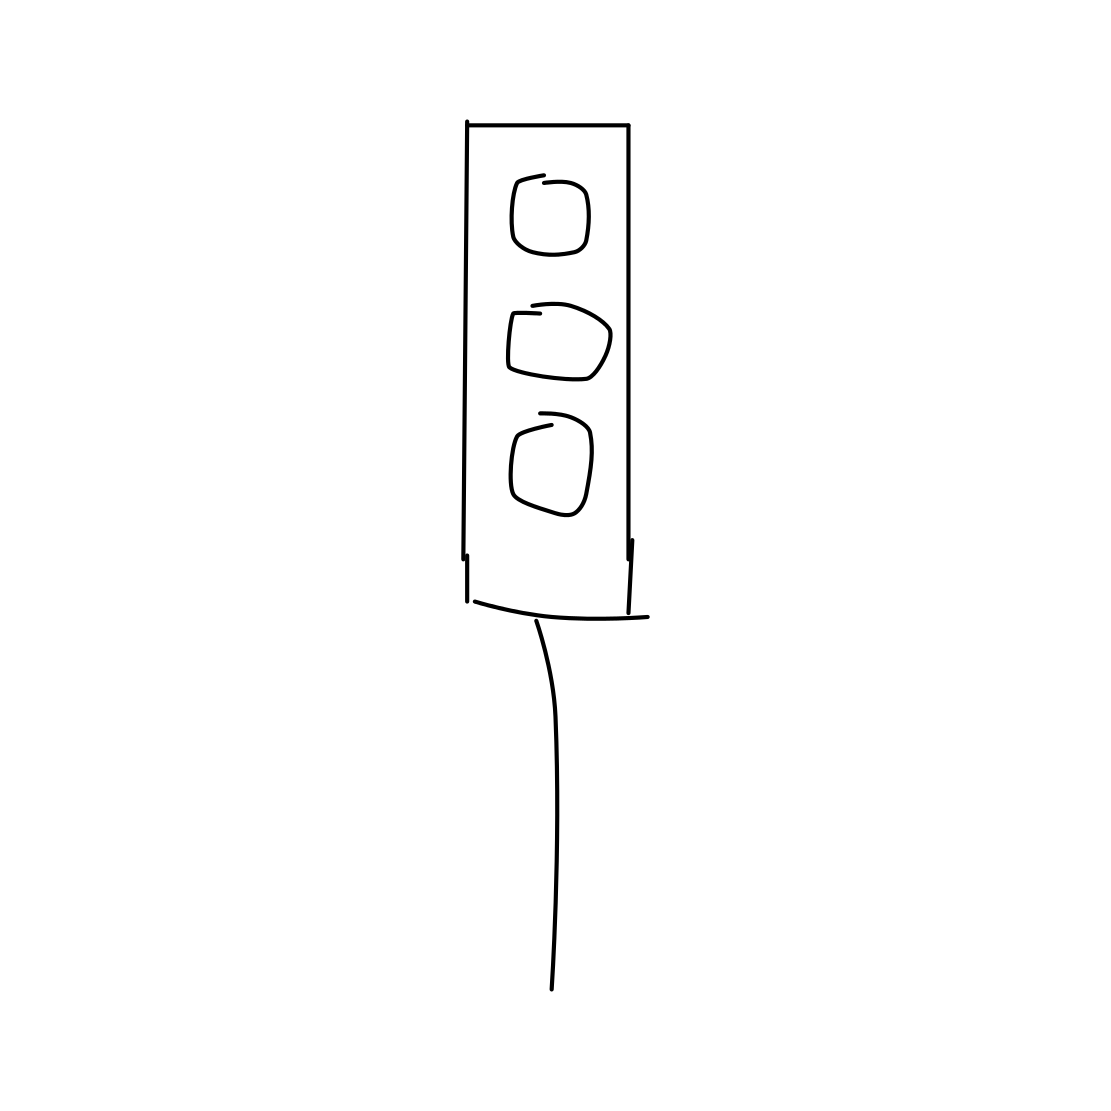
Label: traffic light